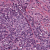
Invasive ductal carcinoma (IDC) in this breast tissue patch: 1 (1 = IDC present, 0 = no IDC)